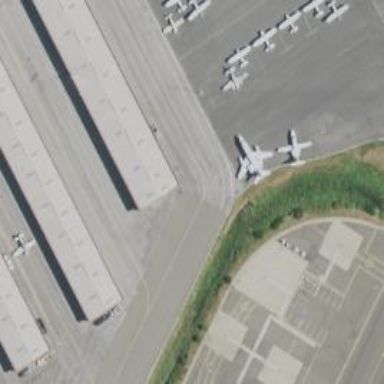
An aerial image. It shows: Image of taxiway at airport.